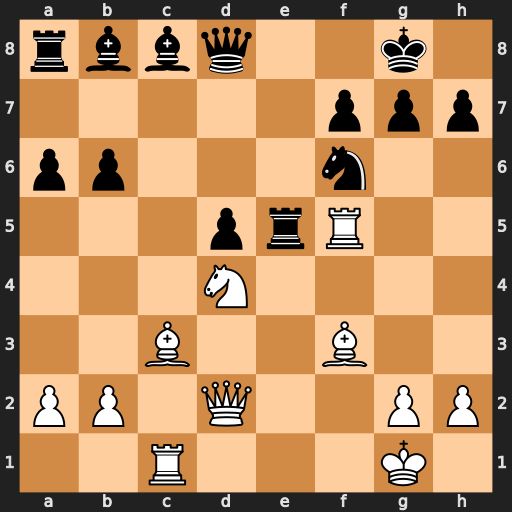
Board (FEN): rbbq2k1/5ppp/pp3n2/3prR2/3N4/2B2B2/PP1Q2PP/2R3K1
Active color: w
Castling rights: -
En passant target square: -
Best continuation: Nc6 Rxf5 Nxd8